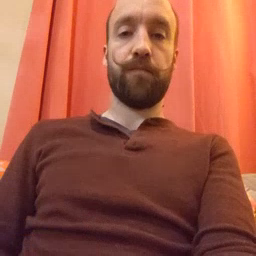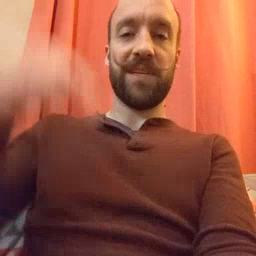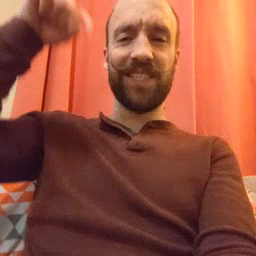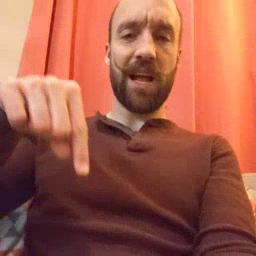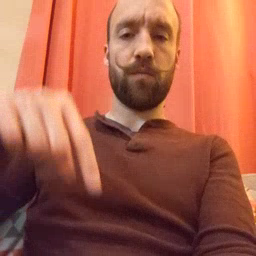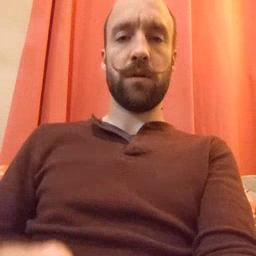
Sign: down